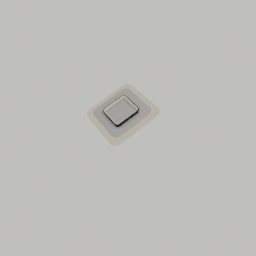
Label: lighting